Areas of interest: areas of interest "Beijing De Sen Business Hotel"
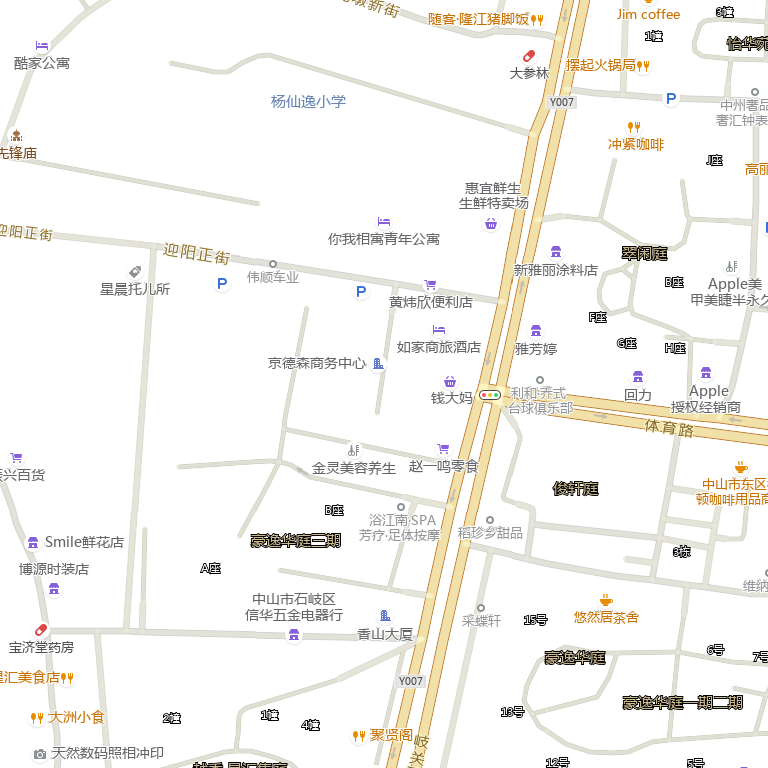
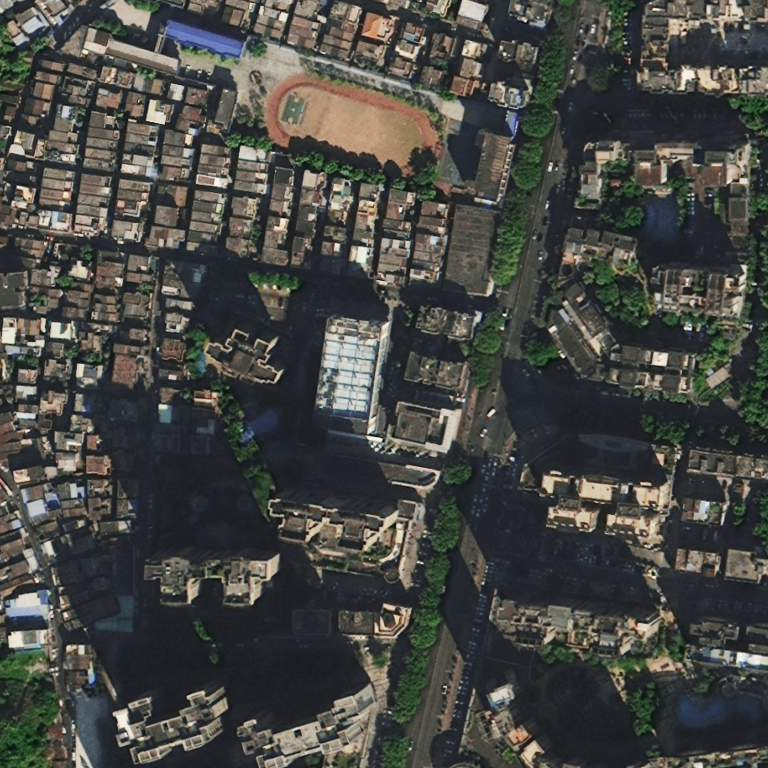